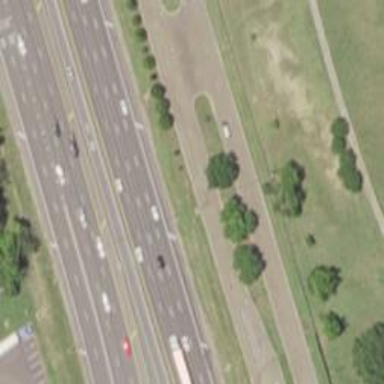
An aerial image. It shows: Motorway.